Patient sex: F
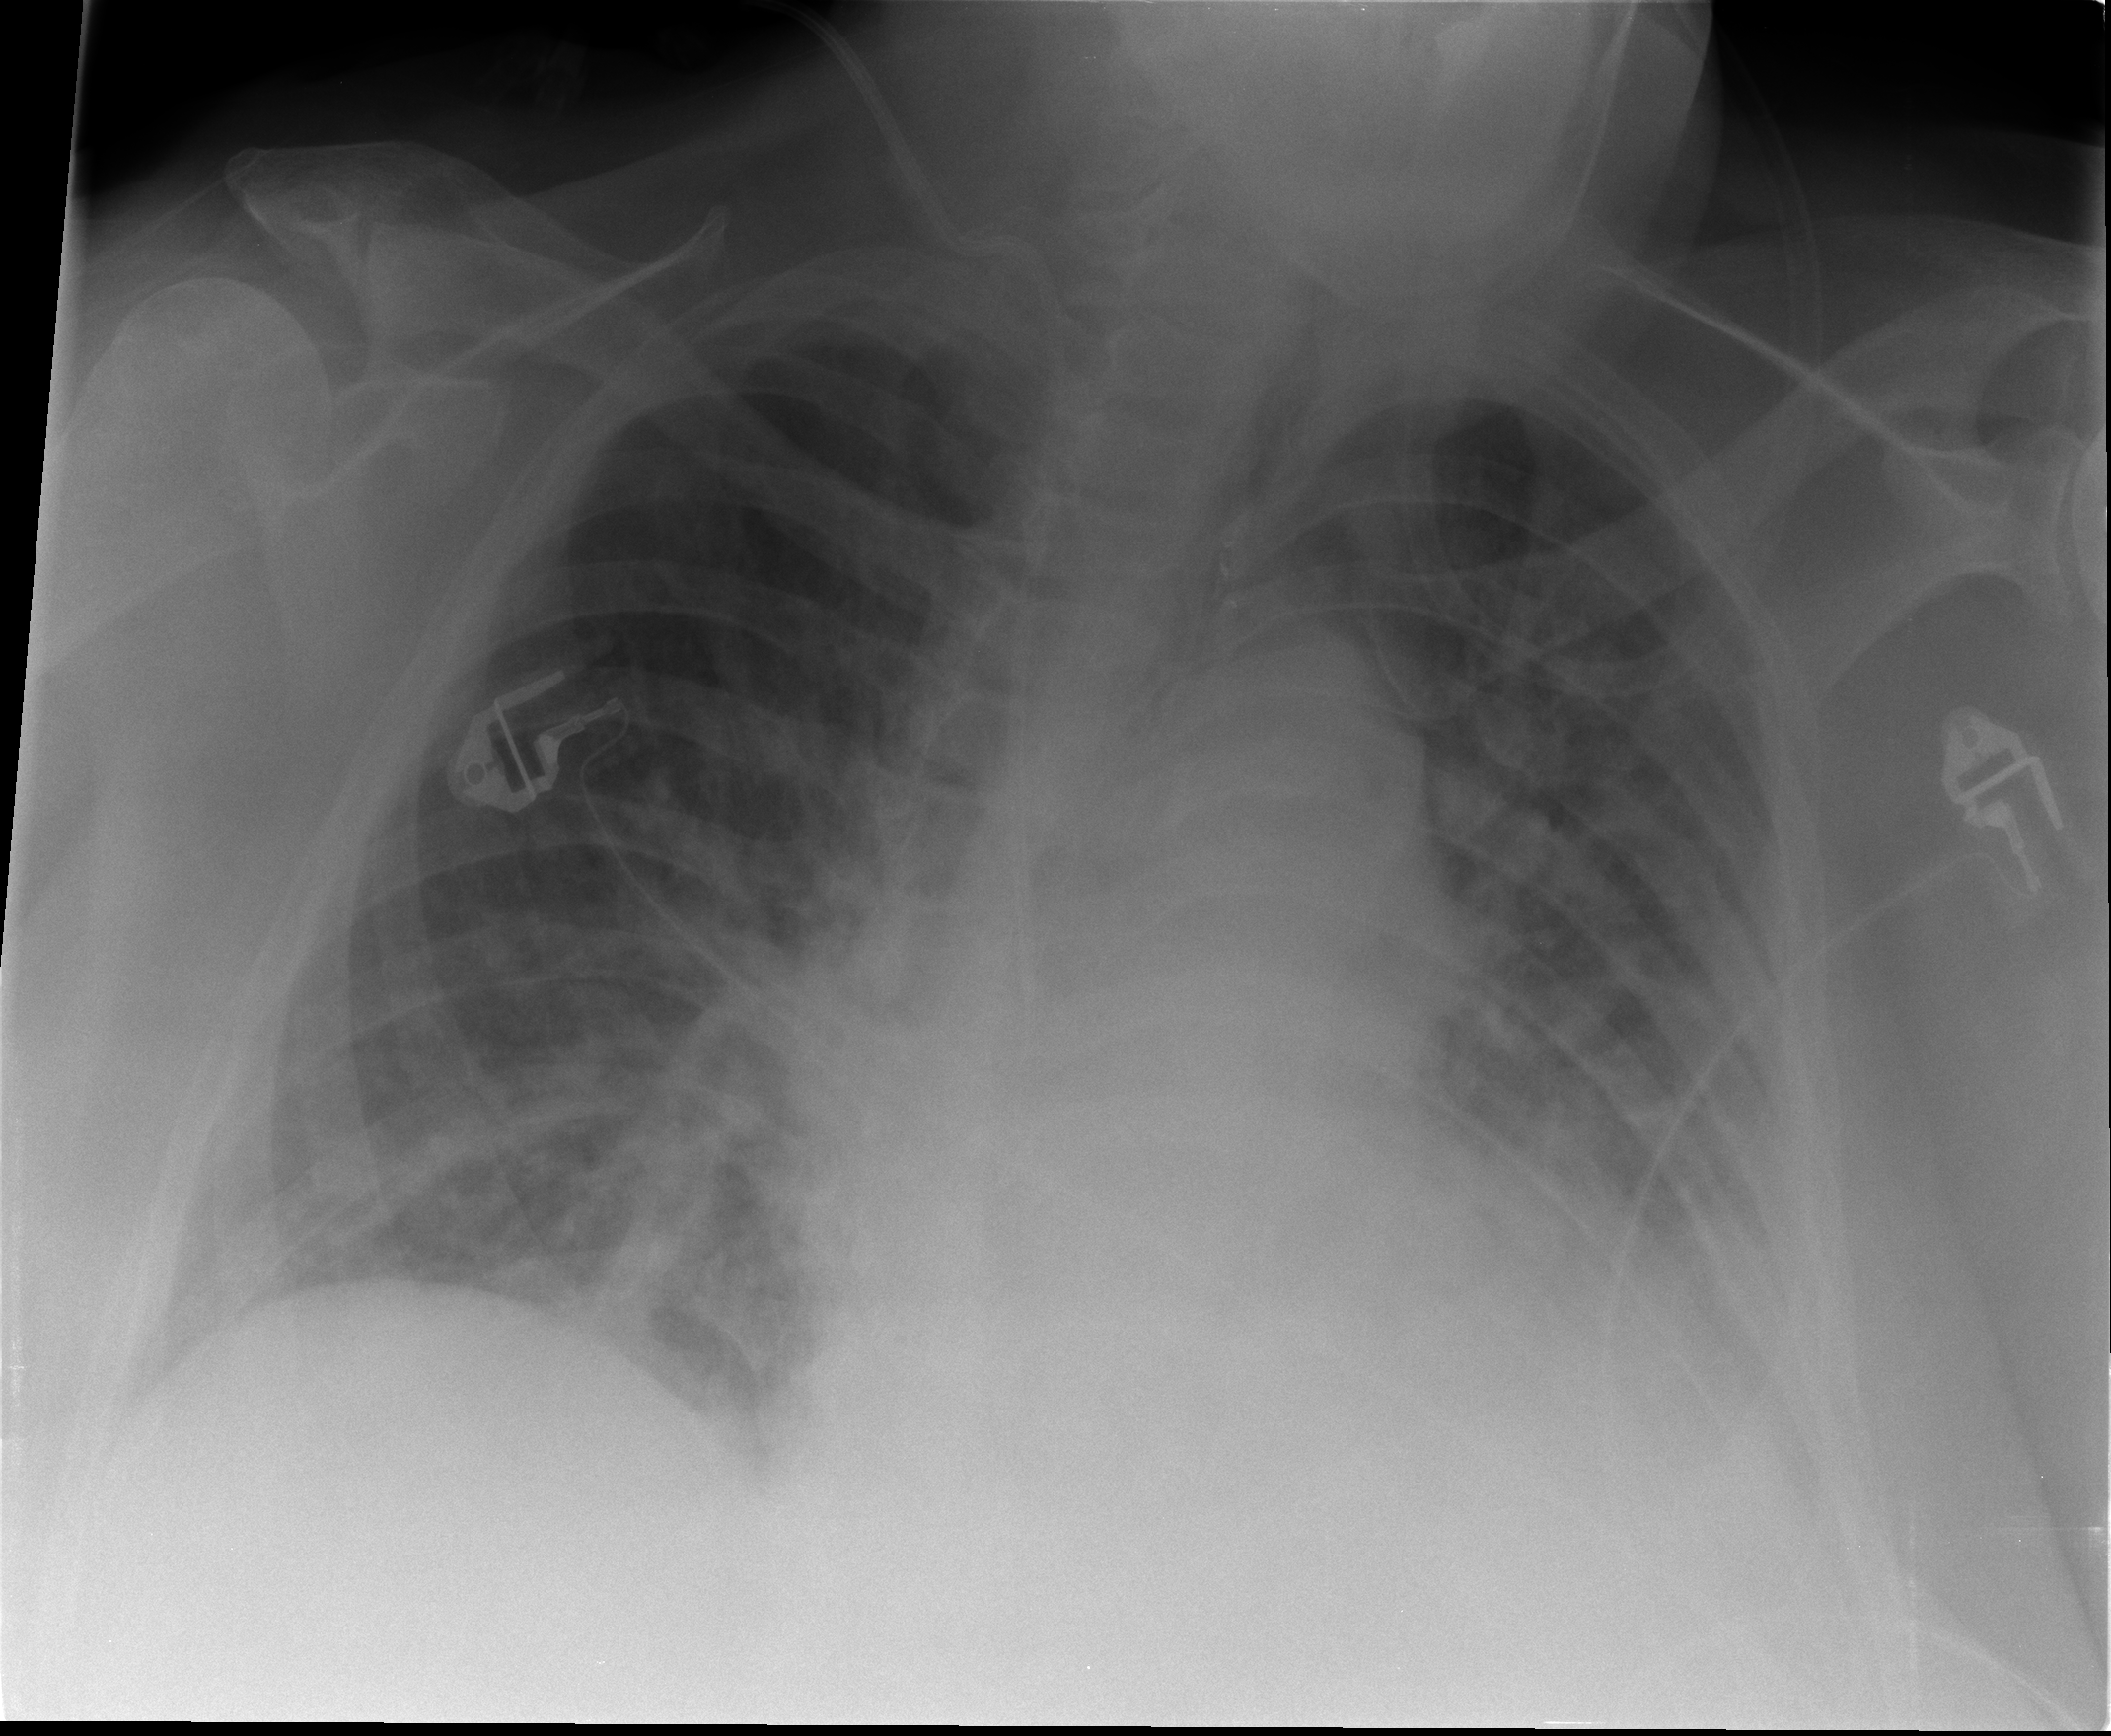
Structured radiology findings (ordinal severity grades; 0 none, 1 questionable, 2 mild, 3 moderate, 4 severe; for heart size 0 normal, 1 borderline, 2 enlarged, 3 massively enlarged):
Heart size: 2
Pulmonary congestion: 3
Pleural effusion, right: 1
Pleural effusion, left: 2
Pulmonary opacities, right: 2
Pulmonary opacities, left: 3
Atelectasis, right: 2
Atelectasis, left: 2